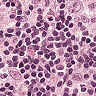
Metastatic tissue present: no